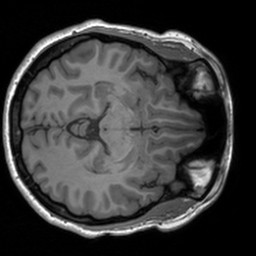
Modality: T1w
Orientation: axial
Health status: healthy
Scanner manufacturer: siemens
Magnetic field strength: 3 T
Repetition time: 1.9 s
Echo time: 0.00226 s